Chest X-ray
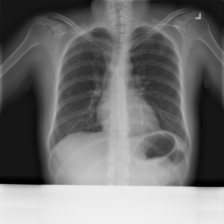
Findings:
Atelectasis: negative
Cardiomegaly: negative
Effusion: negative
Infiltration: positive
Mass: negative
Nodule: negative
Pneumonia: negative
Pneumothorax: negative
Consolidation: negative
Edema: negative
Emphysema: negative
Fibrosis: negative
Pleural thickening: negative
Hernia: negative